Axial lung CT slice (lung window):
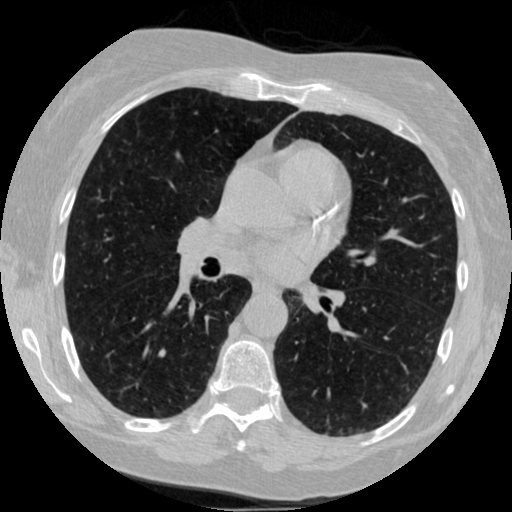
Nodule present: no